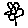
Label: flower